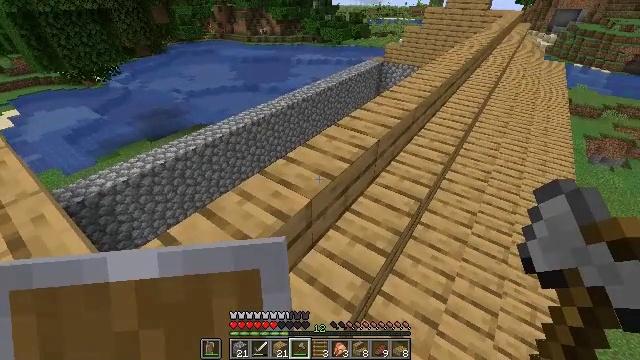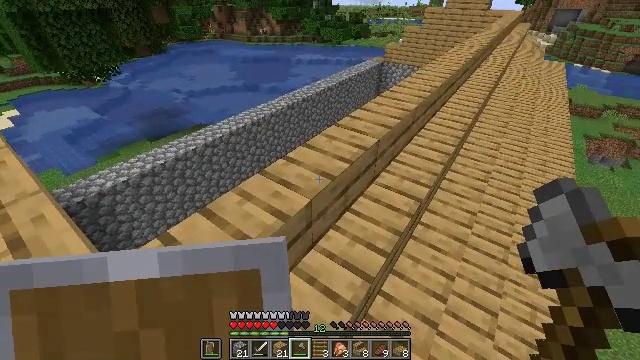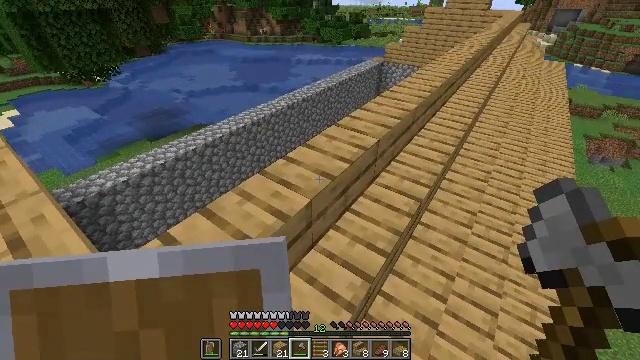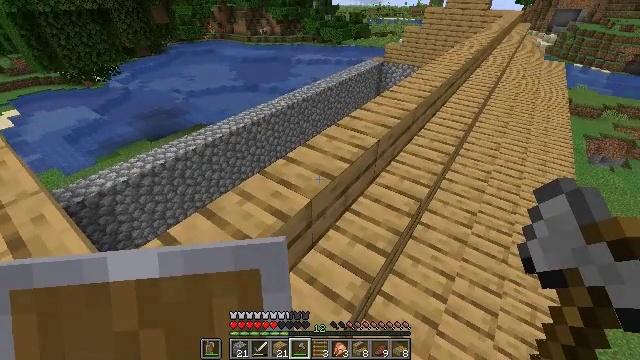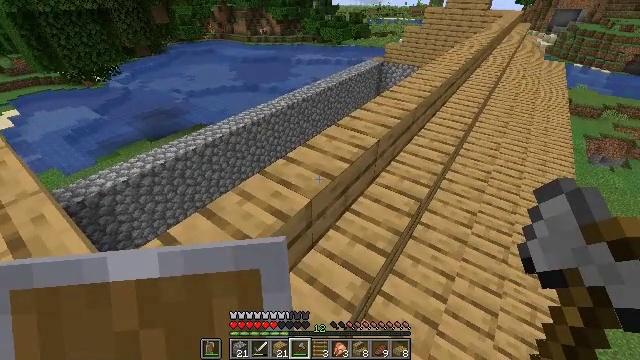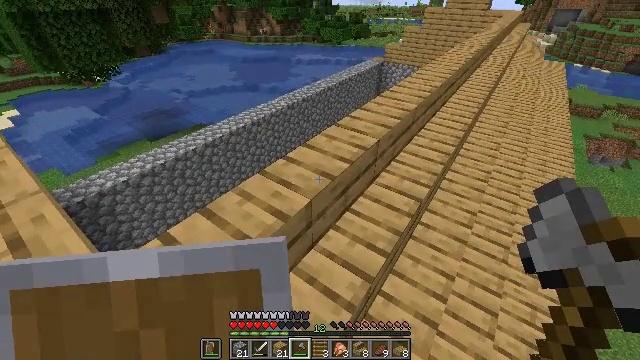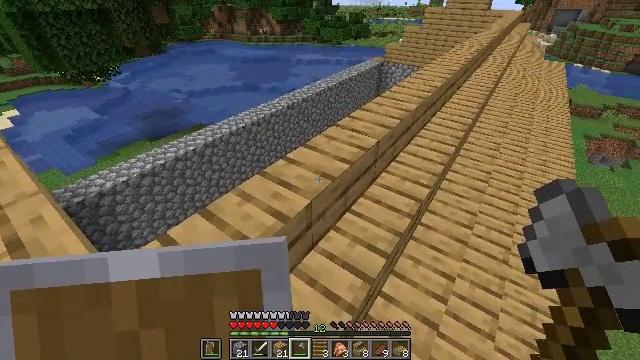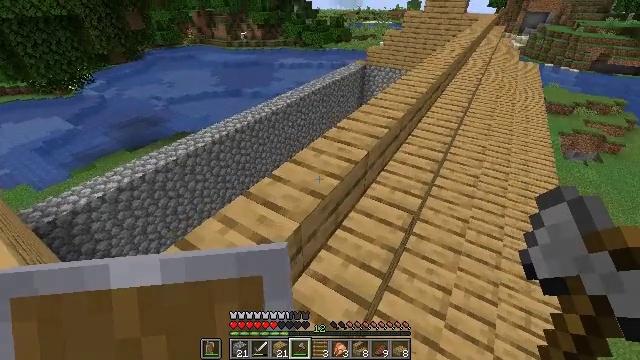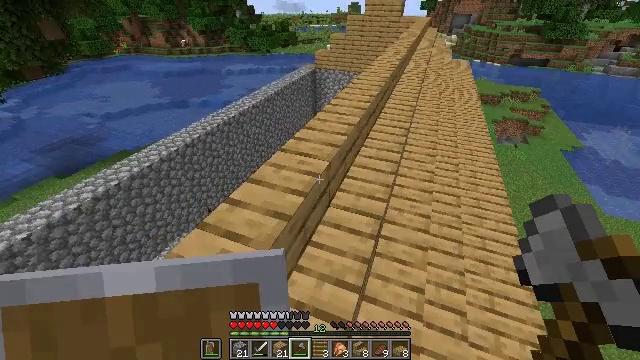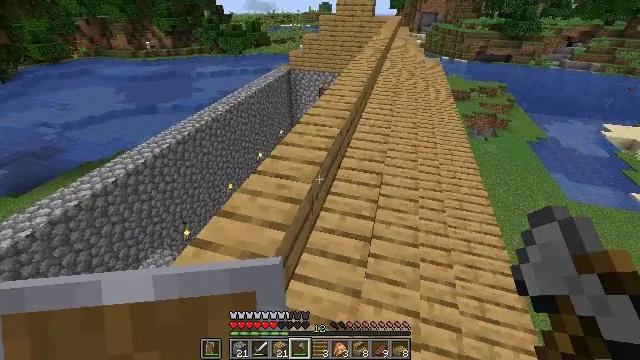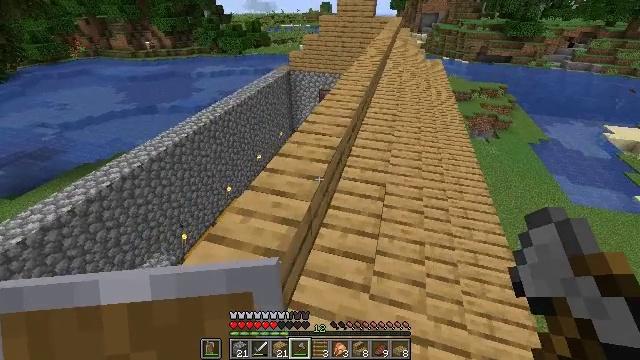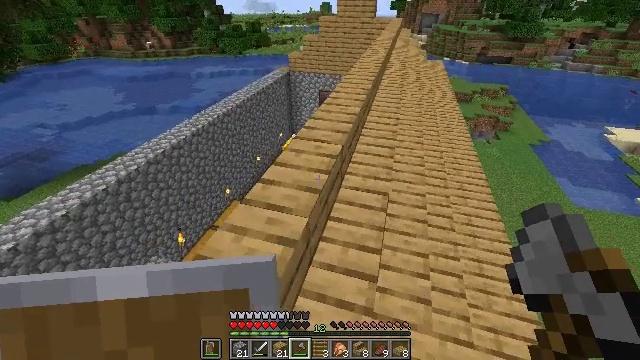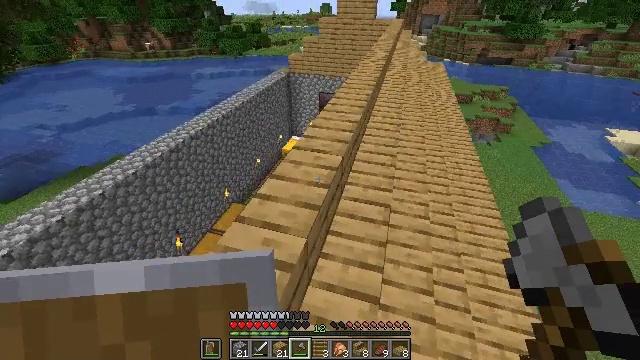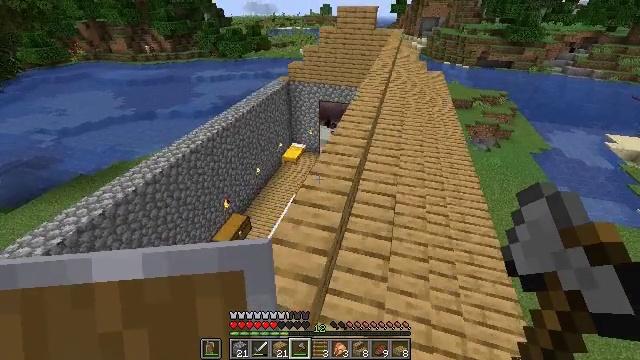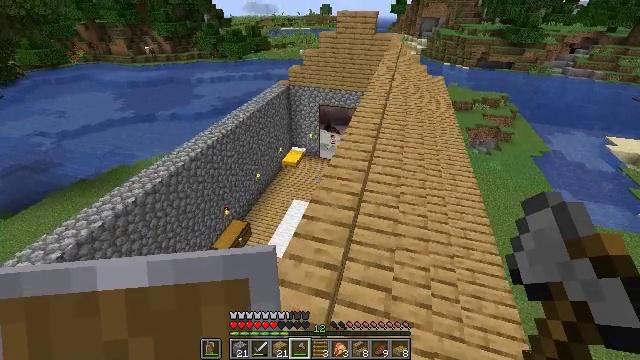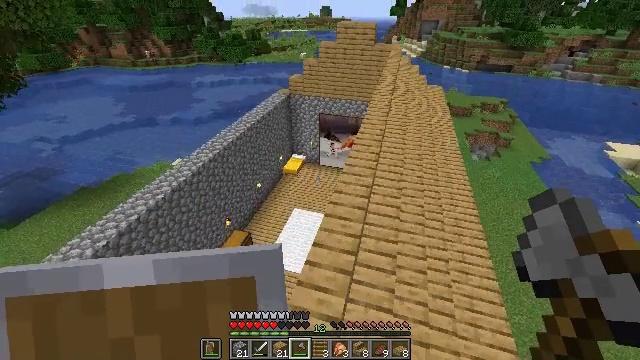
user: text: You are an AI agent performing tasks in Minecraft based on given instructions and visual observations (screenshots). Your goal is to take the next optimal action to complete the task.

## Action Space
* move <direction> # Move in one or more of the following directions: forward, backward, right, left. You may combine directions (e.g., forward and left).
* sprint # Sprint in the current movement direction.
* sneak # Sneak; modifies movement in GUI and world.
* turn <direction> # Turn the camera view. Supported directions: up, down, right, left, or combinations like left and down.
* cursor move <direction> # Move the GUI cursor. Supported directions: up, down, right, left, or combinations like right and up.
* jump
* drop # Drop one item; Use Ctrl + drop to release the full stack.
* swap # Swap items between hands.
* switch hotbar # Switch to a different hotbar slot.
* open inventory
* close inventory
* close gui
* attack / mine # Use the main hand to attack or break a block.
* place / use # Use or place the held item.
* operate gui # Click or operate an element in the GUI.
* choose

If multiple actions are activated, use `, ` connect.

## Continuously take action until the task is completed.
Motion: motion action
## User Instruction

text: Retrieve oak planks from the wooden block.
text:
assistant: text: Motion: no_op
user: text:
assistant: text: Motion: no_op
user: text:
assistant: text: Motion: no_op
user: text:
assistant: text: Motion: no_op
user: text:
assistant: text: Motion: no_op
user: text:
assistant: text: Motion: move forward
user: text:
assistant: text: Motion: move forward, turn right
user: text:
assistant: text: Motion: move forward, turn right
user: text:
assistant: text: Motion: move forward, turn right
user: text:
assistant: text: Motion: move forward
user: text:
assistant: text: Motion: move forward
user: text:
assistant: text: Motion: move forward
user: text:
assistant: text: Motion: move forward
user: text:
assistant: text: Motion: move forward, jump
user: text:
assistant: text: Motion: move forward, jump
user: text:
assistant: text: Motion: move forward, jump
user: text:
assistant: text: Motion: move forward, turn right and down
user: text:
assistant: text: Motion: move forward, turn right and down
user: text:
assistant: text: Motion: move forward
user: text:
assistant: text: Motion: move forward
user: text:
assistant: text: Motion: move forward
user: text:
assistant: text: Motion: move forward, sprint
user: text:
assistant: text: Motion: move forward, sprint
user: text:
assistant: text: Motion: move forward, sprint
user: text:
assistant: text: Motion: move forward, sprint
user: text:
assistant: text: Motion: move forward, sprint
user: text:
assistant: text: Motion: move forward, sprint, turn right
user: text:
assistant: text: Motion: move forward, sprint, turn right and down
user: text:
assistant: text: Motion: move forward, sprint, turn right and down
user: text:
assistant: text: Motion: move forward, sprint, turn right and down